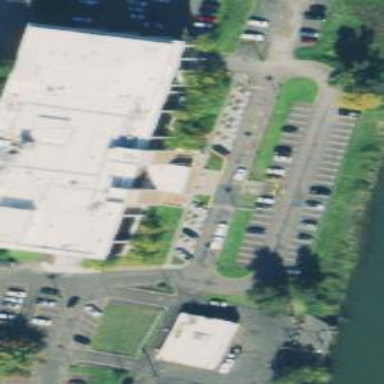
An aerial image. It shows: Courthouse building.